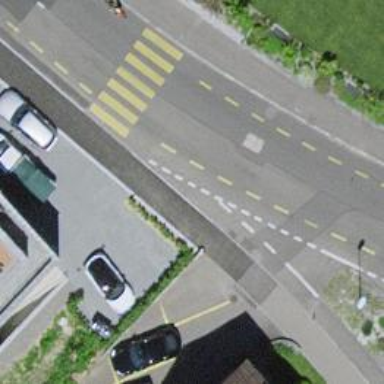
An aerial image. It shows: Tertiary road with advisory cycle lane.